Question: I have a strange situation where the following code works however XCode warns it is deprecated...
'''
NSString *col1 = [NSString stringWithCString:(char *)sqlite3_column_text(compiledStatement, 0)];
'''
However as that is the deprecated method if I set an encoding the string comes out wrong! I have tried all the encodings but none work!
'''
NSString *col1 = [NSString stringWithCString:(char *)sqlite3_column_text(compiledStatement, 0) encoding:NSASCIIStringEncoding];
'''

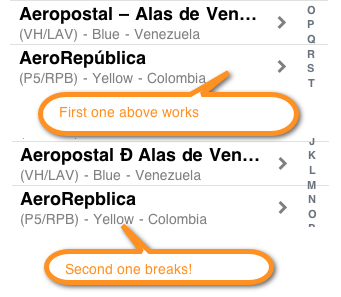
Answer: I would have expected satire's suggestion to have worked, however here is the Cocoa version of what I use:
If you are dealing with utf16
'''
int len = sqlite3_column_bytes16(compiledStatement, col) / 2;
unichar *chars = (unichar*)sqlite3_column_text16(compiledStatement, col);
NSString *str = [NSString stringWithCharacters:chars length:len];
'''
If you are using utf8
'''
int len = sqlite3_column_bytes(compiledStatement, col);
char *chars = (char*)sqlite3_column_text(compiledStatement, col);
NSString *str = [NSString stringWithUTF8String:chars length:len];
'''